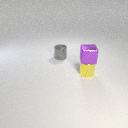
small purple metal cube above small yellow metal cylinder